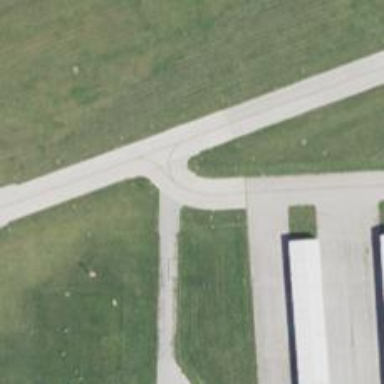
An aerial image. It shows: Image of taxiway at airport.